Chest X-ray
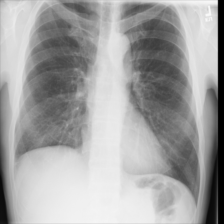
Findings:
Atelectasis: negative
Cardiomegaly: negative
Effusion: negative
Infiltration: negative
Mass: negative
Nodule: negative
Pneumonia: negative
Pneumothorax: negative
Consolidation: negative
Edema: negative
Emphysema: negative
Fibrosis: negative
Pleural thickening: negative
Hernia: negative